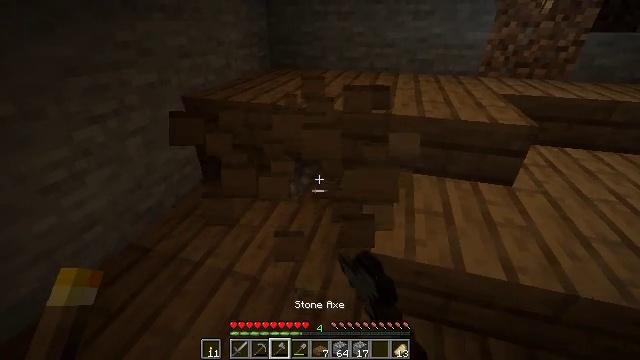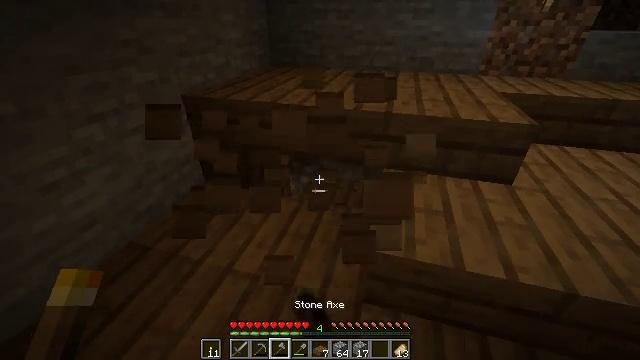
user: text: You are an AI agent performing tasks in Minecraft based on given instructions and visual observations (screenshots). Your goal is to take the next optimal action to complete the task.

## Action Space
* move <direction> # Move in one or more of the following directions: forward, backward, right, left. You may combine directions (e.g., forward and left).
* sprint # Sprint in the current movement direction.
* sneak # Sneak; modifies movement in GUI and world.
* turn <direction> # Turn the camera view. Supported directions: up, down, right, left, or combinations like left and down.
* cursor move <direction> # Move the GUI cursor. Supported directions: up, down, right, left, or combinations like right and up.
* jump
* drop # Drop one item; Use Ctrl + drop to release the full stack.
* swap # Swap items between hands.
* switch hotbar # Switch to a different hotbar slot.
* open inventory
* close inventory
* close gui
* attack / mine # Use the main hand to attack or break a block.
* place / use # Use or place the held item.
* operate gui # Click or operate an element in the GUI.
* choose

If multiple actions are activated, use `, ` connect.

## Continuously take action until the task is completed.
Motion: motion action
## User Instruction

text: Gather the spruce slab by holding left button.
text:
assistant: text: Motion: attack / mine
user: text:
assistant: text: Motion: attack / mine